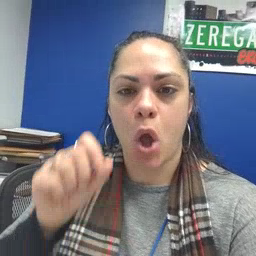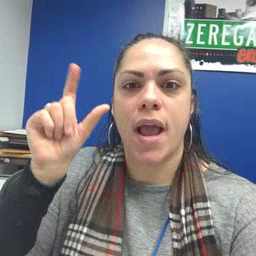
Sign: awake